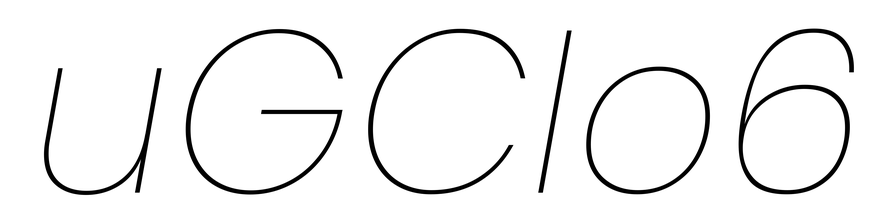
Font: Poppins-ThinItalic